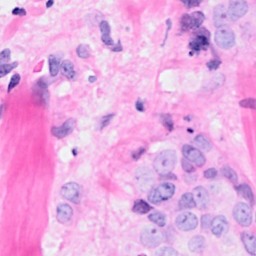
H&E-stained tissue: Breast